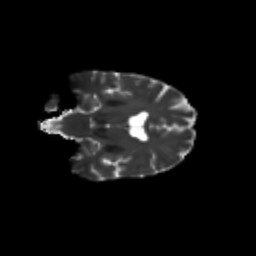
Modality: T2w
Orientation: coronal
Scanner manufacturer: siemens
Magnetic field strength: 3 T
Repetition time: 9.2 s
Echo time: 0.084 s